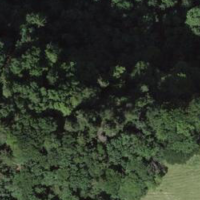
EUNIS habitat code: 44
Species observed at this site:
Cirsium palustre